Brain MRI, t2w sequence, axial 2D slice.
Patient: age 35, sex F, weight 90 kg, height 1.9 m
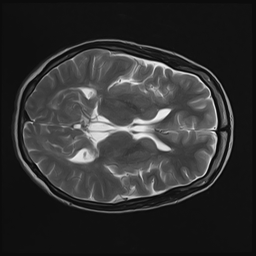